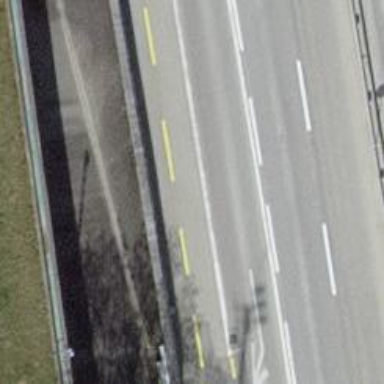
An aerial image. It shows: Asphalt road with primary link designation.